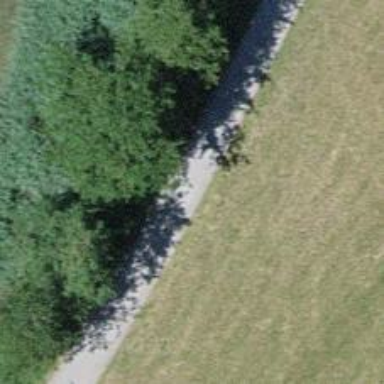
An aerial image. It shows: Track with fine gravel surface of grade2 quality.